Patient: sex F, age 59
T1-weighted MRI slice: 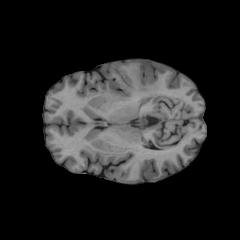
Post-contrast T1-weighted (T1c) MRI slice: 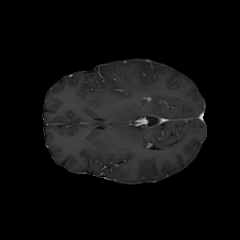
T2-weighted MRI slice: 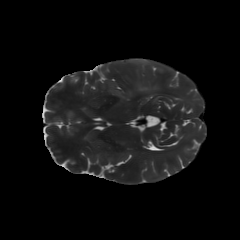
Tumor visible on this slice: yes
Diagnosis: Astrocytoma, IDH-mutant
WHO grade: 3